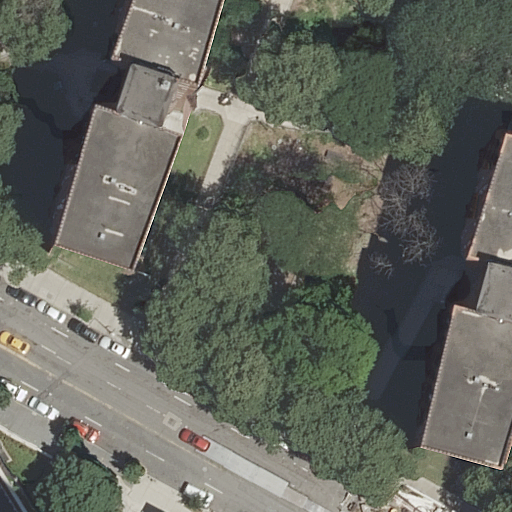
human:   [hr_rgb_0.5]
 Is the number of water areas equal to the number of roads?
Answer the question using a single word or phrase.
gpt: no

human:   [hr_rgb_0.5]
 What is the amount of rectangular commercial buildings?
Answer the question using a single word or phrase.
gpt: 0

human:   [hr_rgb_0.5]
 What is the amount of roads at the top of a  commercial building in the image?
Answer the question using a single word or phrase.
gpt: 0

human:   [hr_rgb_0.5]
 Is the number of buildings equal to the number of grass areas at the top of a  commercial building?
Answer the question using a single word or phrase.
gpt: no

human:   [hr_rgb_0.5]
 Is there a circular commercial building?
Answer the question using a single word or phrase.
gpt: no

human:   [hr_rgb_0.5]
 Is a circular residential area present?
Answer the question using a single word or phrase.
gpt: no

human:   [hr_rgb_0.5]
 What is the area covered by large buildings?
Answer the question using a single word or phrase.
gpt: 633m2

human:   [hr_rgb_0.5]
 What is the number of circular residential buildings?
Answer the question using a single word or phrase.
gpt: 0

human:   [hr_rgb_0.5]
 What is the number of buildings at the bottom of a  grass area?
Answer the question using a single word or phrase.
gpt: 2

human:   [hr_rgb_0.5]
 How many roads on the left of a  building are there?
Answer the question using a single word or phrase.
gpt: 5

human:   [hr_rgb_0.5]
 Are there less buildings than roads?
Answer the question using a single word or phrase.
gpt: yes

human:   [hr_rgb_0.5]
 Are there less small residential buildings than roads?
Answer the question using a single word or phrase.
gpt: yes

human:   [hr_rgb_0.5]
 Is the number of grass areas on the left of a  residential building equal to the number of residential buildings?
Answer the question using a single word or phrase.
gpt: yes

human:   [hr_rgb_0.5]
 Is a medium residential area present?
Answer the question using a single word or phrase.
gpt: no

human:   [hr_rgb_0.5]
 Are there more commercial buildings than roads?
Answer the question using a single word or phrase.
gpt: no

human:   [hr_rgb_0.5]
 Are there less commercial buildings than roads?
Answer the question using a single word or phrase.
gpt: yes

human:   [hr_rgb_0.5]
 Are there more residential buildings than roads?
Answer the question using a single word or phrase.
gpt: no

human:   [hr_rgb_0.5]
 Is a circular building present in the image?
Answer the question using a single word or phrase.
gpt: no

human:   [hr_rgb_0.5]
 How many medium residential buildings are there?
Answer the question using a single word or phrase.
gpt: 1

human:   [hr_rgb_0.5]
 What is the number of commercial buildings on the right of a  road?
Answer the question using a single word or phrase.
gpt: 0

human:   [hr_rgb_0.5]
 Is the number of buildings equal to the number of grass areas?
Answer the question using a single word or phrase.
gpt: no

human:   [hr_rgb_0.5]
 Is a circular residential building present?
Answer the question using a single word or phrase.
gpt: no

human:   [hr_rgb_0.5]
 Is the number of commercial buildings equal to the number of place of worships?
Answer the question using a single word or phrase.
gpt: no

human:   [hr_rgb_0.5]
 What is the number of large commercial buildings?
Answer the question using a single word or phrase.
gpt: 0

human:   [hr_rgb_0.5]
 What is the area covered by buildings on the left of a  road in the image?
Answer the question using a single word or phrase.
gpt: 618m2

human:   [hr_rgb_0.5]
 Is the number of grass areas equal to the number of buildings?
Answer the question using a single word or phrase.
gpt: no

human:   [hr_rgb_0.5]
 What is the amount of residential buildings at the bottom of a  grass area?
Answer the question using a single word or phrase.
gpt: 1

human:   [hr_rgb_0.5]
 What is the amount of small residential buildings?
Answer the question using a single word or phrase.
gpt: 0

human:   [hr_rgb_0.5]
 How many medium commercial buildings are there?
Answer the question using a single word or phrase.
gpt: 0

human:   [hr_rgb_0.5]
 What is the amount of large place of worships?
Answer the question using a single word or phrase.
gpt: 0

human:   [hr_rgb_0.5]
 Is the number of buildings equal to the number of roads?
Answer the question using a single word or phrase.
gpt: no

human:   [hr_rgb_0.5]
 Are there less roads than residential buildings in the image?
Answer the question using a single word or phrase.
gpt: no

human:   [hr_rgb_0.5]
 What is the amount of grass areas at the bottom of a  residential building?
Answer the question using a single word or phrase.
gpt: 3

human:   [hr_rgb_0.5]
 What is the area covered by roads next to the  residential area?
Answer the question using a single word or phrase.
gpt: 0m2

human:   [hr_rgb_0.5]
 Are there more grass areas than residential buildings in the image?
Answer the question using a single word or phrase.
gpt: yes

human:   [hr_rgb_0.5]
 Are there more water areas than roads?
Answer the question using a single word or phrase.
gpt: no